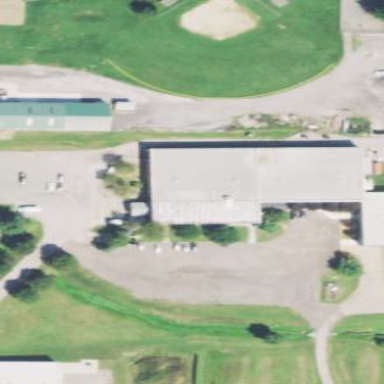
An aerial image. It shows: Event venue building.